二年级 · 组合数学

照这样分一分, 这些花儿可以分成（）份, 写出除法算式 ( )。
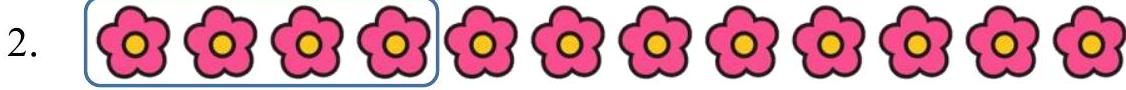
答案: $312 \div 4=3$